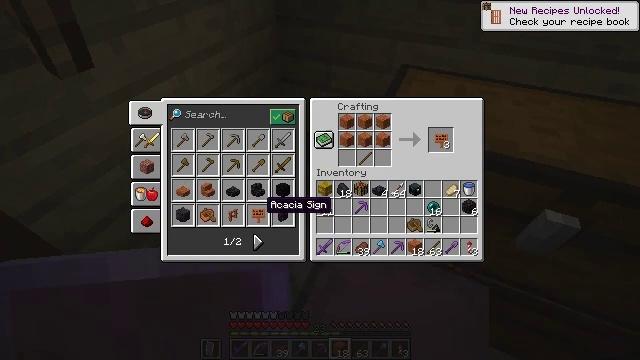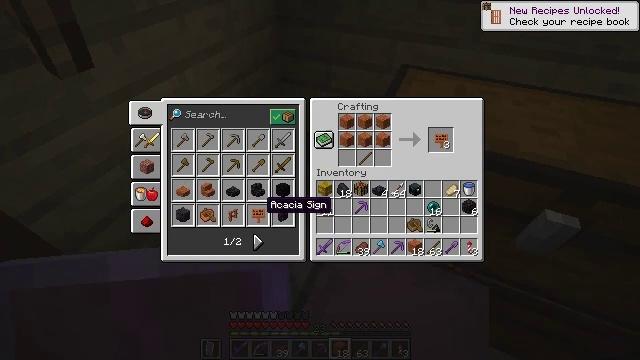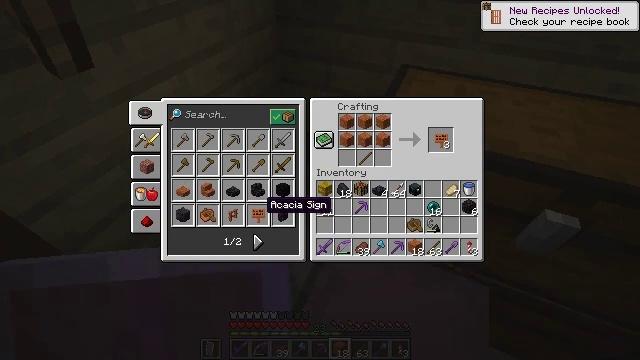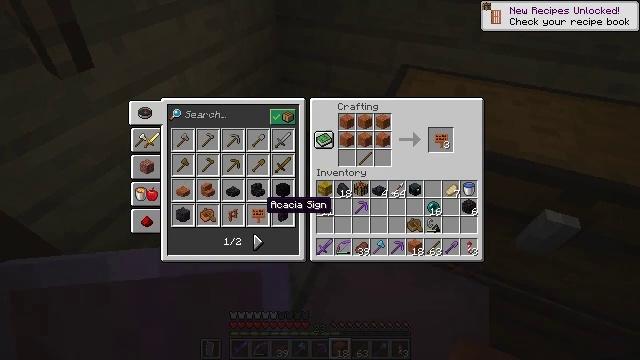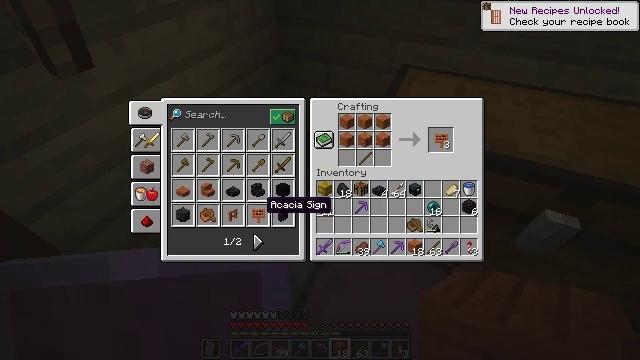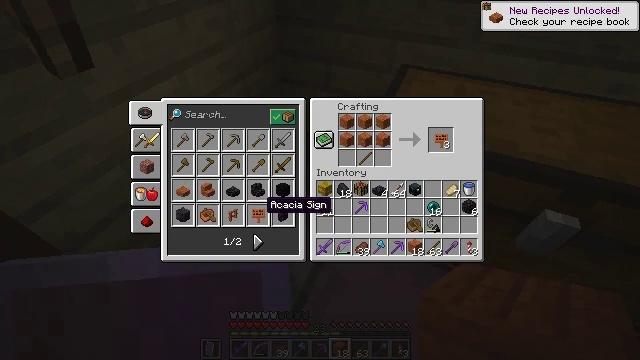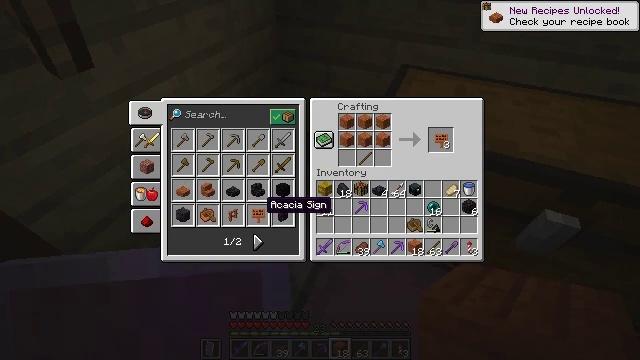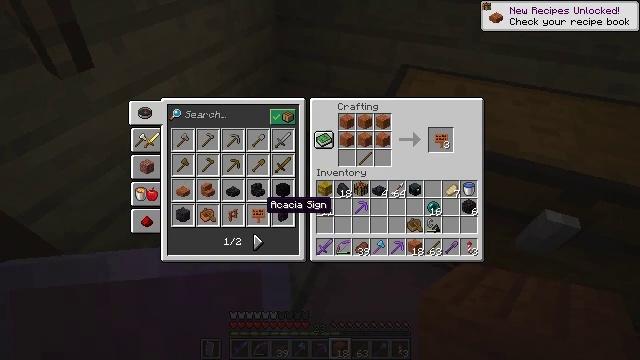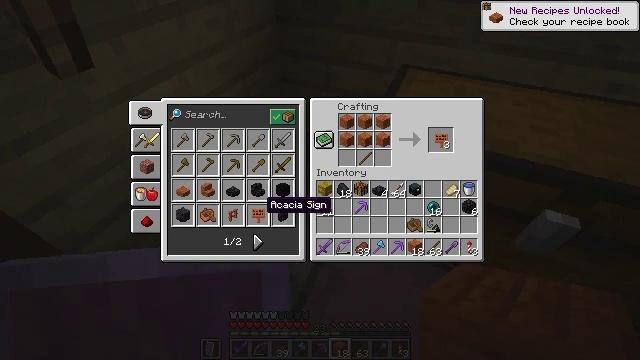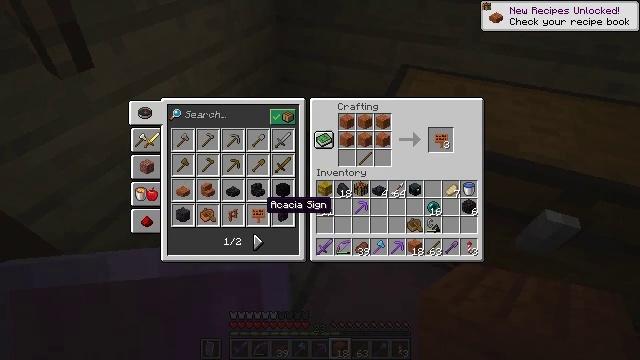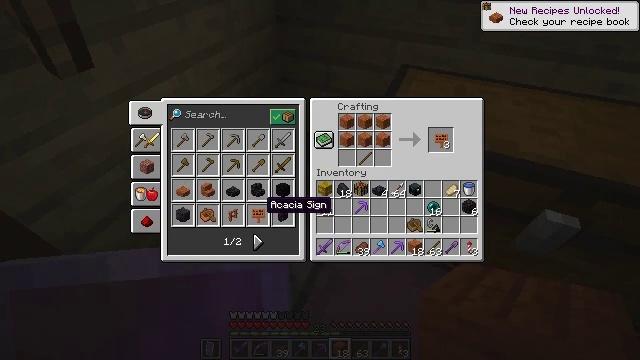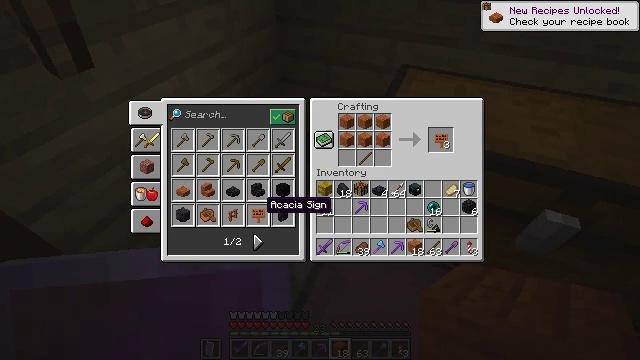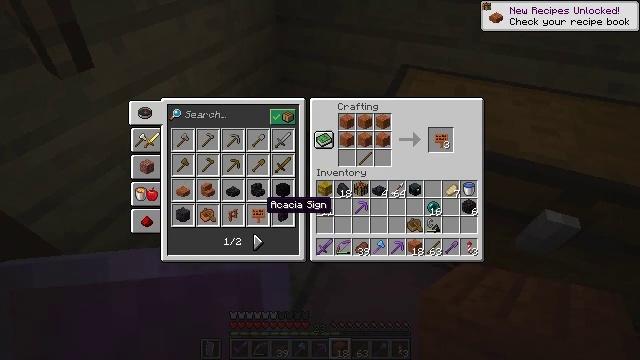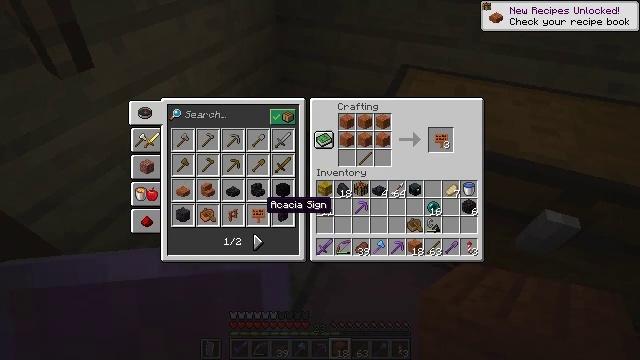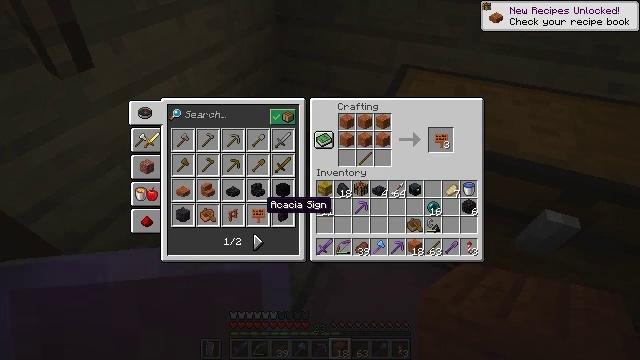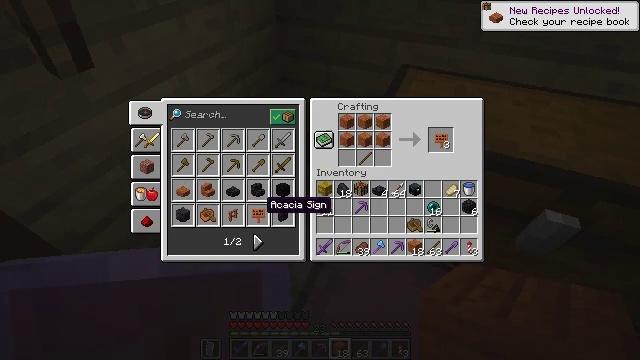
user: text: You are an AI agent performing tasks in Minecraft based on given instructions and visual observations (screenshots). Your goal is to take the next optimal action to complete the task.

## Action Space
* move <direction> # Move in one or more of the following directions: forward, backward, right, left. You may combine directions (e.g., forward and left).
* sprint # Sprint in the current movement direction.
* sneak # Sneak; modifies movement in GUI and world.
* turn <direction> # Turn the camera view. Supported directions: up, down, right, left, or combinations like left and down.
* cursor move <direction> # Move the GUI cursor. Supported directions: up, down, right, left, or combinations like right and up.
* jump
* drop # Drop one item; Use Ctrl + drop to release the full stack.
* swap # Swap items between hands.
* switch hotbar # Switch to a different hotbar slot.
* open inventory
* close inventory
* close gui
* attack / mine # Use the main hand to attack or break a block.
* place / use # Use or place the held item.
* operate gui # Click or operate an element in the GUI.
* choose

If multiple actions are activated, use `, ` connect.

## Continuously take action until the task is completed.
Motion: motion action
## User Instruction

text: Craft a wooden acacia sign in the crafting table.
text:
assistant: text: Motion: no_op
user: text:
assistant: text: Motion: no_op
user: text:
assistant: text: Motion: no_op
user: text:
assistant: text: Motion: no_op
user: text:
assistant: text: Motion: no_op
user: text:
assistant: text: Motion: no_op
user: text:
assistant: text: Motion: no_op
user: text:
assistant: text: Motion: no_op
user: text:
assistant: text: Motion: no_op
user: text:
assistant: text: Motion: no_op
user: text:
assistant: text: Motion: no_op
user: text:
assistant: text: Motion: no_op
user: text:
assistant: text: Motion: no_op
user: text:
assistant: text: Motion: no_op
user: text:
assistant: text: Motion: no_op
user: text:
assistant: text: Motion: no_op
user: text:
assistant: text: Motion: no_op
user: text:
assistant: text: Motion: no_op
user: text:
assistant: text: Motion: no_op
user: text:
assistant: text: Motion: no_op
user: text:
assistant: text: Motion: attack / mine
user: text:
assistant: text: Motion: attack / mine
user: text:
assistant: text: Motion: attack / mine
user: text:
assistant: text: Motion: attack / mine
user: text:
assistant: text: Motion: no_op
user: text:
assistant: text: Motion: no_op
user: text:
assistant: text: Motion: no_op
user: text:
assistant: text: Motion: no_op
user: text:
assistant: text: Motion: no_op
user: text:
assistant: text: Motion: no_op